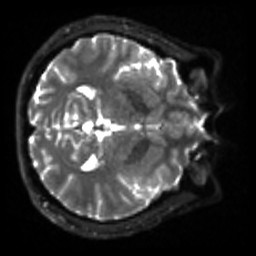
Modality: sbref
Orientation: axial
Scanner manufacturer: siemens
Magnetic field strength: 3 T
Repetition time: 4 s
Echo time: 0.0594 s